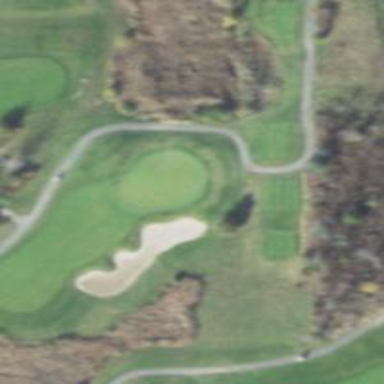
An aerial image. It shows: Golf fairway in the image.